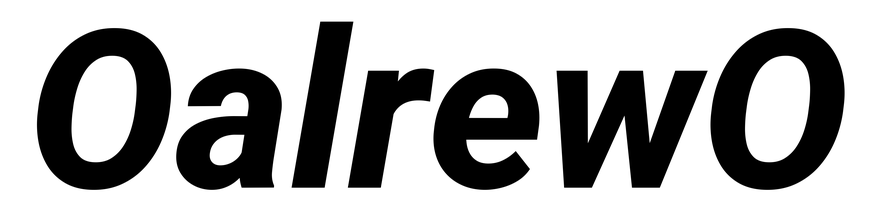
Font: Roboto-Italic_ExtraBold_Italic